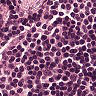
Metastatic tissue present: no